Question: As we know: <URL>
> Peripheral memory paging can be supported by an . A peripheral
using the PCI-SIG PCIe Address Translation Services (ATS) Page Request
Interface (PRI) extension can detect and signal the need for memory
manager services.

But when we use nVidia GPU with CUDA >= 5.0, we can use RDMA GPUDirect, and know that:
<URL>
> Traditionally, resources like BAR windows are mapped to user or kernel
address space using the CPU's MMU as memory mapped I/O (MMIO)
addresses. However, because , the
NVIDIA kernel driver exports functions to perform the necessary
address translations and mappings.
<URL>
>
being the same from the PCI devices' point of view. This makes it
incompatible with IOMMUs and hence they must be disabled for RDMA for
GPUDirect to work.
And if we allocate and mapping CPU-RAM to the UVA, as here:
'''
#include <iostream>
#include "cuda_runtime.h"
#include "device_launch_parameters.h"
int main() {
// Can Host map memory
cudaSetDeviceFlags(cudaDeviceMapHost);
// Allocate memory
unsigned char *host_src_ptr = NULL;
cudaHostAlloc(&host_src_ptr, 1024*1024, cudaHostAllocMapped);
std::cout << "host_src_ptr = " << (size_t)host_src_ptr << std::endl;
// Get UVA-pointer
unsigned int *uva_src_ptr = NULL;
cudaHostGetDevicePointer(&uva_src_ptr, host_src_ptr, 0);
std::cout << "uva_src_ptr = " << (size_t)uva_src_ptr << std::endl;
int b; std::cin >> b;
return 0;
}
'''
We get equal pointers in Windwos7x64, that means that 'cudaHostGetDevicePointer()' do nothing:
> host_src_ptr = 68719476736uva_src_ptr = <PHONE>
What does it mean "sufficient mechanisms for exchanging MMIO regions between drivers", what mechanism is here meant, and why I can not use IOMMU by using the virtual address to access via PCIe to the physical region of BAR - another memory mapped device via PCIe?
And does this mean that the RDMA GPUDirect always operates only physical addresses (in physical address space of the CPU), but why we send to the kernel-function 'uva_src_ptr' which is equal to 'host_src_ptr' - simple pointer in CPU's virtual address space?
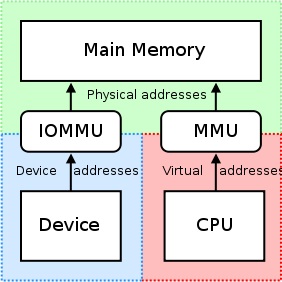
Answer: The IOMMU is very useful in that it provides a set of mapping registers. It can arrange for any physical memory to appear within the address range accessible by a device, and it can cause physically scattered buffers to look contiguous to devices, too. This is not good for 3rd party PCI/PCI-Express cards or remote machines attempting to access the raw physical offset of an nVidia GPU, as this may result in not accessing the intended regions of memory or inhibiting/restricting such accesses on a per-card basis by the IOMMU unit. This must be disabled, then, because
> "RDMA for GPUDirect currently relies upon ."-nVidia, <URL>
When drivers attempt to utilize the CPU's MMU and map regions of memory mapped I/O (MMIO) for use within kernel-space, they typically keep the returned address from the memory mapping to themselves. Because each driver operates within it's own context or namespace, exchanging these mappings between nVidia's driver(s) and other 3rd party vendor's drivers that wish to support rDMA+GPUDirect would be very difficult and would result in a vendor-specific solution (possibly even product-specific if drivers greatly vary between products from the 3rd party). Also, today's operating systems currently don't have any good solution for exchanging MMIO mappings between drivers, thus nVidia exports several functions that allow 3rd party drivers to easily access this information from within kernel-space, itself.
nVidia enforces the use of "physical addressing" to access each card via rDMA for GPUDirect. This greatly simplifies the process of moving data from one computer to a remote system's PCI-Express bus by using that machine's physical addressing scheme without having to worry about problems related to virtual addressing (e.g. resolving virtual addresses to physical ones). Each card has a physical address it resides at and can be accessed at this offset; only a small bit of logic must be added to the 3rd party driver attempting to perform rDMA operations. Also, these 32- or 64-bit Base Address Registers are part of the standard PCI configuration space, so the physical address of the card could easily be obtained by simply reading from it's BAR's rather than having to obtain a mapped address that nVidia's driver obtained upon attaching to the card. nVidia's Universal Virtual Addressing (UVA) takes care of the aforementioned physical address mappings to a seemingly-contiguous region of memory for applications, like so:

These regions of memory are further divided into three types: CPU, GPU, and FREE, which are all documented <URL>.
Back to your usage case, though: since you're in , you don't have direct access to the physical address space of the system, and the addresses you're using are probably virtual addresses provided to you by nVidia's UVA. Assuming no previous allocations were made, your memory allocation should reside at offset +0x00000000, which would result in you seeing the same offset of the GPU, itself. If you were to allocate a second buffer, I imagine you'd see the this buffer start immediately after the end of the first buffer (at offset +0x00100000 from the base of the GPU in your case of 1 MB allocations).
If you were in , however, and were writing a driver for your company's card to utilize rDMA for GPUDirect, you would use the 32- or 64-bit physical addresses assigned to the GPU by the system's BIOS and/or OS to rDMA data directly to and from the GPU, itself.
Additionally, it may be worth noting that not all DMA engines actually support virtual addresses for transfers -- in fact, most require physical addresses, as handling virtual addressing from a DMA engine <URL>, thus many DMA engines lack support for this.
To answer the question from your post's title, though: nVidia currently only supports physical addressing for rDMA+GPUDirect . For applications, you will always be using the virtual address of the GPU given to you by nVidia's UVA, which is in the virtual address space of the CPU.
---
Relating to your application, here's a simplified breakdown of the process you can do for rDMA operations:
1. Your user-space application creates buffers, which are in the scope of the Unified Virtual Addressing space nVidia provides (virtual addresses).
2. Make a call to cuPointerGetAttribute(...) to obtain P2P tokens; these tokens pertain to memory inside the context of CUDA.
3. Send all this information to kernel-space somehow (e.g. IOCTL's, read/write's to your driver, etc). At a minimum, you'll want these three things the end up in your kernel-space driver: P2P token(s) returned by cuPointerGetAttribute(...) UVA virtual address(es) of the buffer(s) Size of the buffer(s)
4. Now translate those virtual addresses to their corresponding physical addresses by calling nVidia's kernel-space functions, as these addresses are held in nVidia's page tables and can be accessed with function's nVidia's exported, such as: nvidia_p2p_get_pages(...), nvidia_p2p_put_pages(...), and nvidia_p2p_free_page_table(...).
5. Use these physical addresses acquired in the previous step to initialize your DMA engine that will be manipulating those buffers.
A more in-depth explanation of this process can be found <URL>.